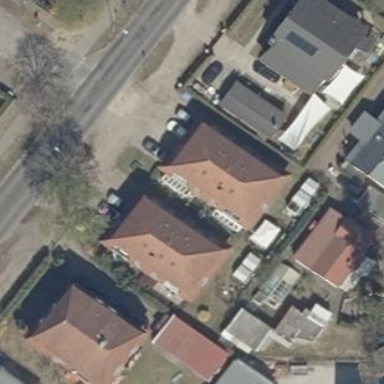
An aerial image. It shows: Hipped roof house.